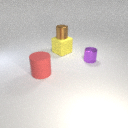
small brown metal cylinder above large yellow rubber cube